Question: is any flutter widget like with <URL> in android java?

'''
<belka.us.androidtoggleswitch.widgets.MultipleToggleSwitch
android:id="@+id/multiple_toggle_switch"
android:layout_width="wrap_content"
android:layout_height="wrap_content"
custom:textToggleCenter="Center"
custom:textToggleLeft="Left"
custom:textToggleRight="Right"
android:layout_gravity="center"
custom:toggleWidth="82dp"/>
'''
i did try to search to find this implementation on flutter but i can't
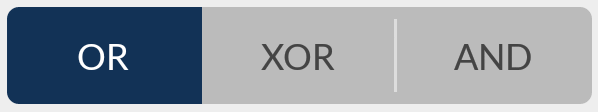
Answer: as an option, how to use
'''
import 'package:flutter/material.dart';
void main() => runApp(MyApp());
class MyApp extends StatelessWidget {
@override
Widget build(BuildContext context) {
return MaterialApp(
home: Scaffold(
body: Center(
child: Column(
mainAxisAlignment: MainAxisAlignment.center,
children: [
ToggleWidget(
initialLabel: 2,
activeBgColor: Colors.indigo,
activeTextColor: Colors.white,
inactiveBgColor: Colors.grey,
inactiveTextColor: Colors.grey[900],
labels: ['OR', 'XOR', 'AND', 'NOT'],
onToggle: (index) {
print('switched to: $index');
},
),
SizedBox(height: 16),
ToggleWidget(
cornerRadius: 20,
activeBgColor: Colors.redAccent,
activeTextColor: Colors.yellow,
inactiveBgColor: Colors.grey,
inactiveTextColor: Colors.white,
labels: ['YES', 'NO'],
),
],
),
),
),
);
}
}
'''
and the widget itself
'''
typedef OnToggle = void Function(int index);
class ToggleWidget extends StatefulWidget {
final Color activeBgColor;
final Color activeTextColor;
final Color inactiveBgColor;
final Color inactiveTextColor;
final List<String> labels;
final double cornerRadius;
final OnToggle onToggle;
final int initialLabel;
final double minWidth;
ToggleWidget({
Key key,
@required this.activeBgColor,
@required this.activeTextColor,
@required this.inactiveBgColor,
@required this.inactiveTextColor,
@required this.labels,
this.onToggle,
this.cornerRadius = 8.0,
this.initialLabel = 0,
this.minWidth = 72,
}) : super(key: key);
@override
_ToggleWidgetState createState() => _ToggleWidgetState();
}
class _ToggleWidgetState extends State<ToggleWidget> {
int current;
@override
void initState() {
current = widget.initialLabel;
super.initState();
}
@override
Widget build(BuildContext context) {
return ClipRRect(
borderRadius: BorderRadius.circular(widget.cornerRadius),
child: Container(
height: 40,
color: widget.inactiveBgColor,
child: Row(
mainAxisSize: MainAxisSize.min,
children: List.generate(widget.labels.length * 2 - 1, (index) {
final active = index ~/ 2 == current;
final textColor = active ? widget.activeTextColor : widget.inactiveTextColor;
final bgColor = active ? widget.activeBgColor : Colors.transparent;
if (index % 2 == 1) {
final activeDivider = active || index ~/ 2 == current - 1;
return Container(
width: 1,
color: activeDivider ? widget.activeBgColor : Colors.white30,
margin: EdgeInsets.symmetric(vertical: activeDivider ? 0 : 8),
);
} else {
return GestureDetector(
onTap: () => _handleOnTap(index ~/ 2),
child: Container(
constraints: BoxConstraints(minWidth: widget.minWidth),
alignment: Alignment.center,
color: bgColor,
child: Text(widget.labels[index ~/ 2], style: TextStyle(color: textColor)),
),
);
}
}),
),
),
);
}
void _handleOnTap(int index) async {
setState(() => current = index);
if (widget.onToggle != null) {
widget.onToggle(index);
}
}
}
'''
result:
<URL>